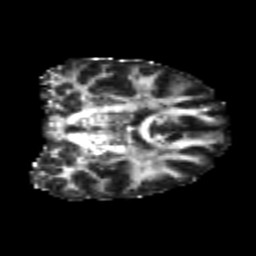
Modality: FA
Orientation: coronal
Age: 22
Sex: female
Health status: healthy
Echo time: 0.074 s